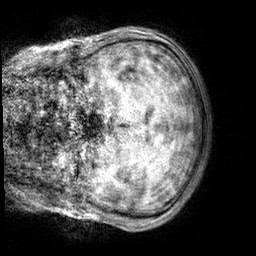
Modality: T1w
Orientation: coronal
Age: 19
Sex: male
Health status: healthy
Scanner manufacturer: siemens
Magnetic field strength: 3 T
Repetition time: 2.3 s
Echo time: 0.00303 s